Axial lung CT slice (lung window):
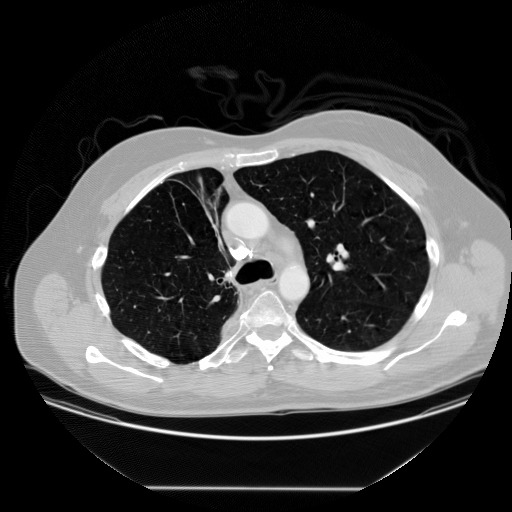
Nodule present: no